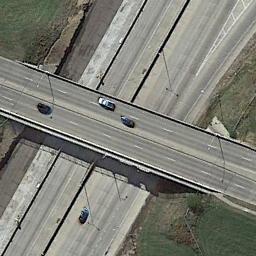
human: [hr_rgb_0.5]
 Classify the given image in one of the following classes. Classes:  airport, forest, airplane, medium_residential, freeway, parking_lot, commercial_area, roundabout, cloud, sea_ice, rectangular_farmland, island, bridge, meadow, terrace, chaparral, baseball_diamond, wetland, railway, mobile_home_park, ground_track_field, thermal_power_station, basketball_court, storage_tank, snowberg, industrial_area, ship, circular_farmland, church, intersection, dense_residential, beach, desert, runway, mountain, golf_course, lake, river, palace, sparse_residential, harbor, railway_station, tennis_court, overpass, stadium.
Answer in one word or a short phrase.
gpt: overpass